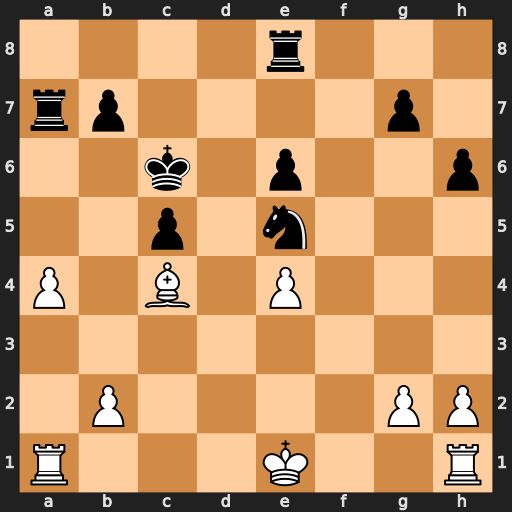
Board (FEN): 4r3/rp4p1/2k1p2p/2p1n3/P1B1P3/8/1P4PP/R3K2R
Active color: w
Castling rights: KQ
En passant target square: -
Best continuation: Bb5+ Kb6 Bxe8